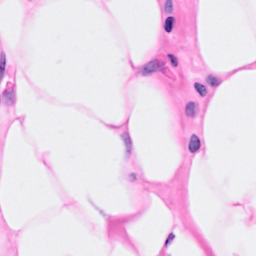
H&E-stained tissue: Breast